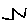
Label: zigzag